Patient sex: M
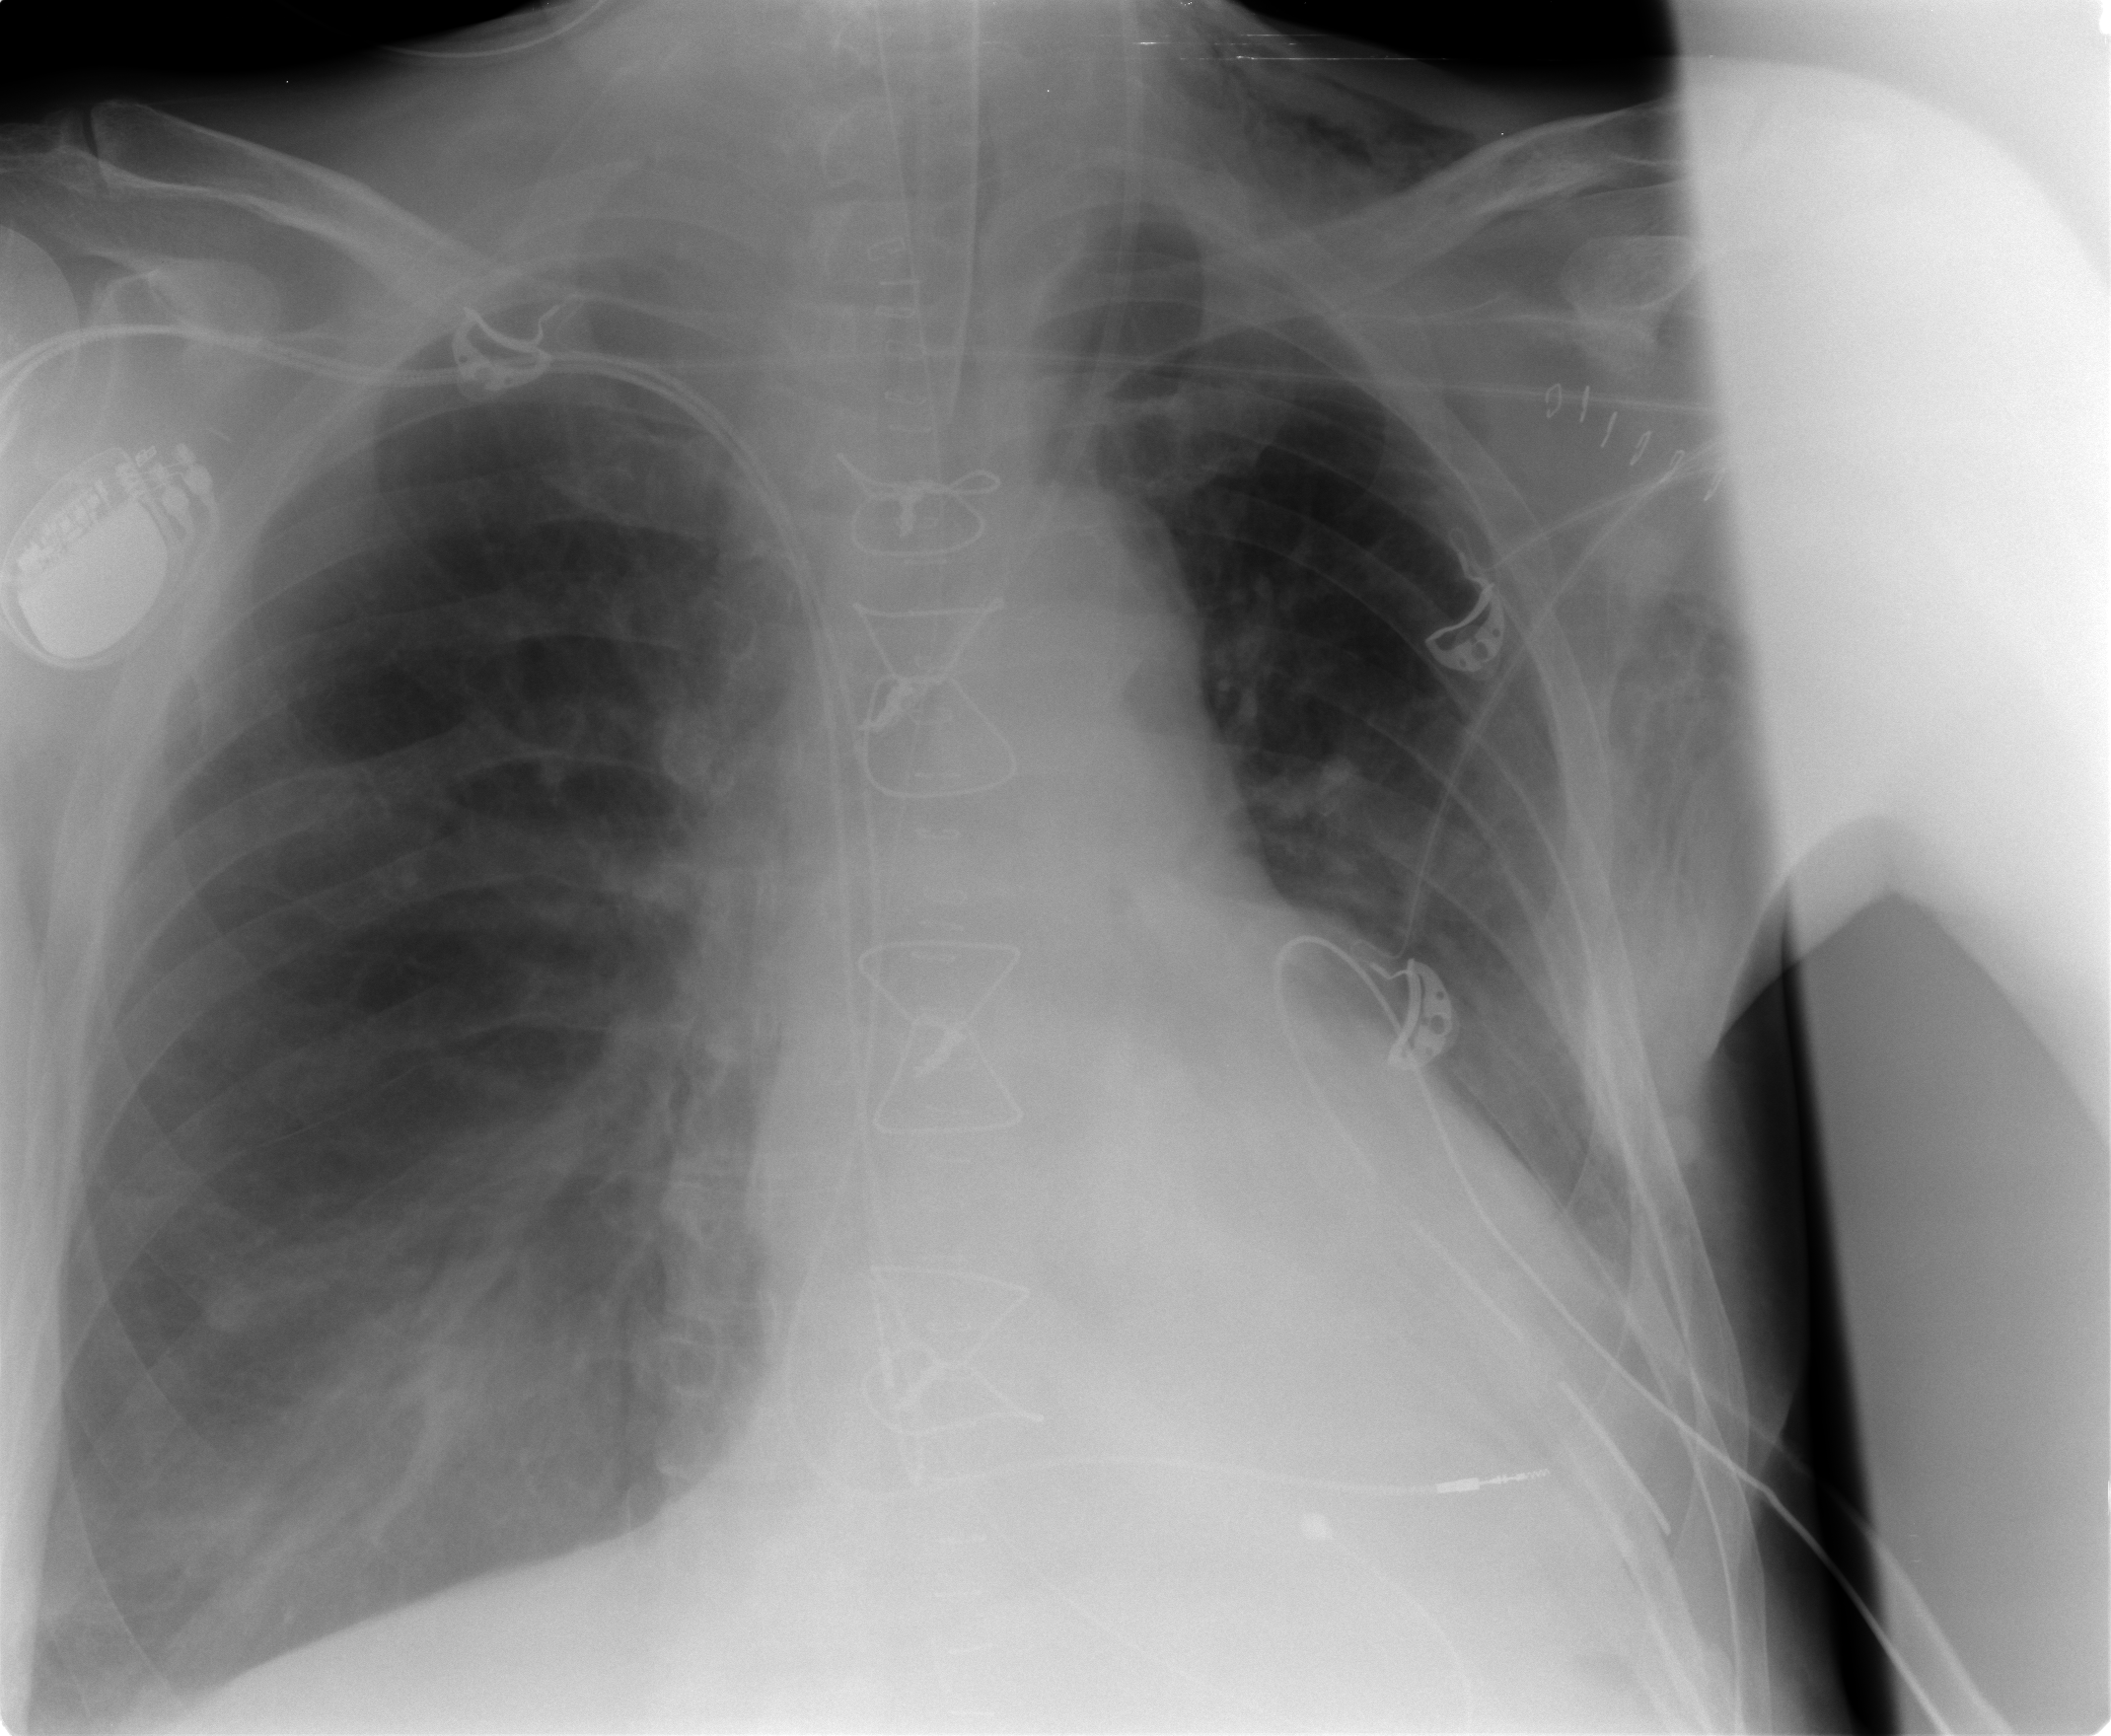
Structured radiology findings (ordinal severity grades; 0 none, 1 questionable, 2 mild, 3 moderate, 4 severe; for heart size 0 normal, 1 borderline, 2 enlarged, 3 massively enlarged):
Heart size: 2
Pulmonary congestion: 2
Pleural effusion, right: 2
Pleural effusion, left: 2
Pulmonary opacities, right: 2
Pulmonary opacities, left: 0
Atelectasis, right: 2
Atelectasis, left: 2